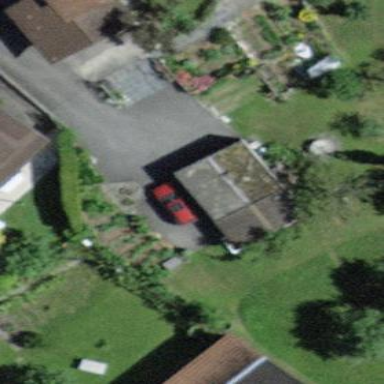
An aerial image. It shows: Garage building.